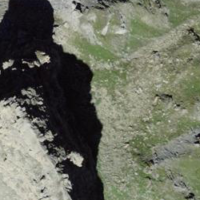
EUNIS habitat code: 48
Species observed at this site:
Aster alpinus
Saxifraga paniculata
Silene acaulis
Bistorta vivipara
Gentiana terglouensis